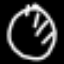
Label: clock